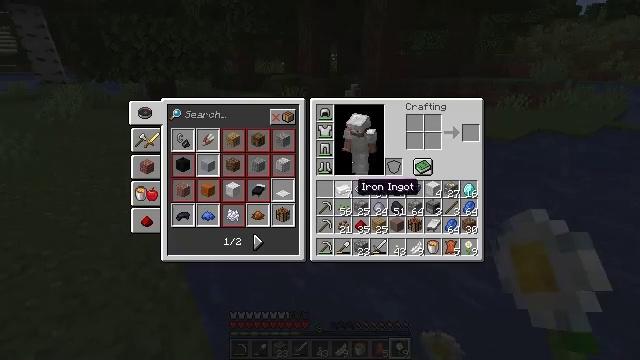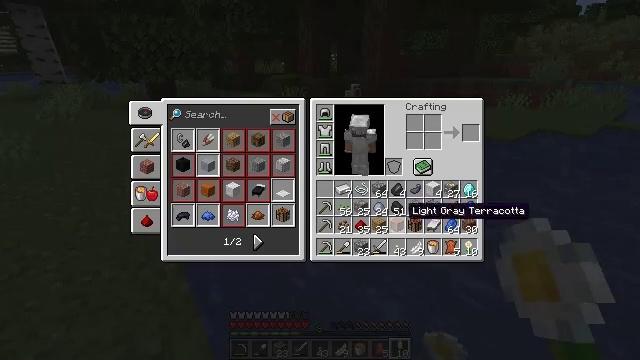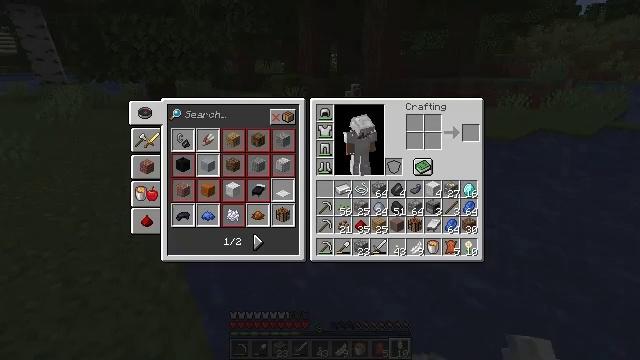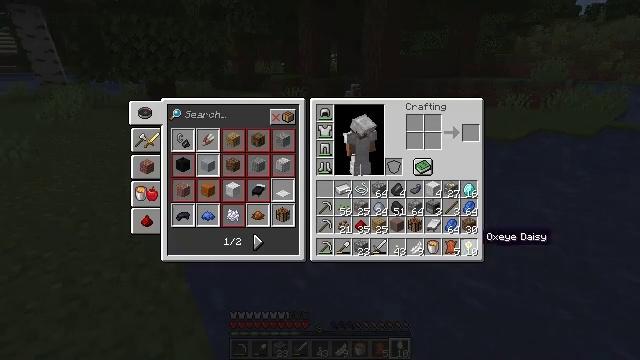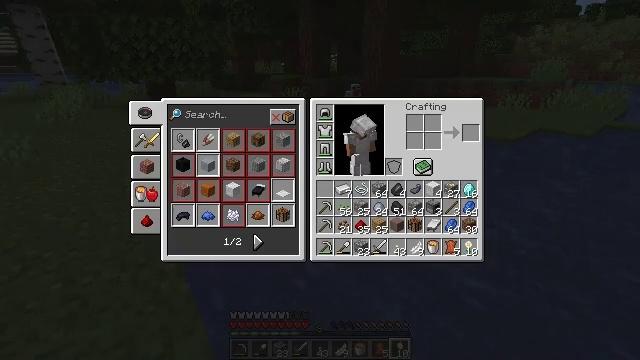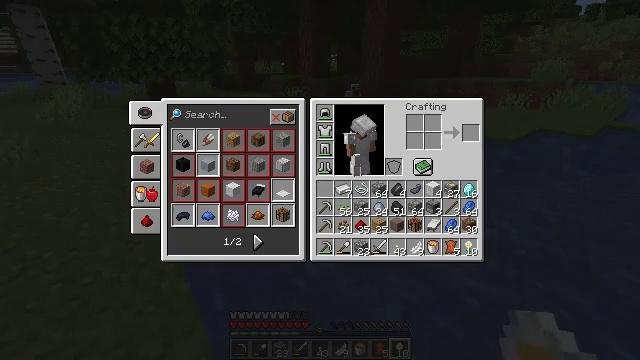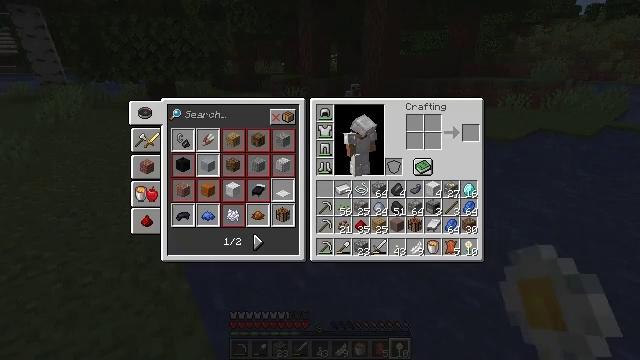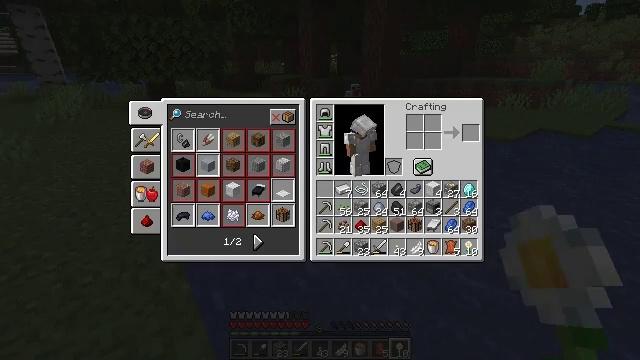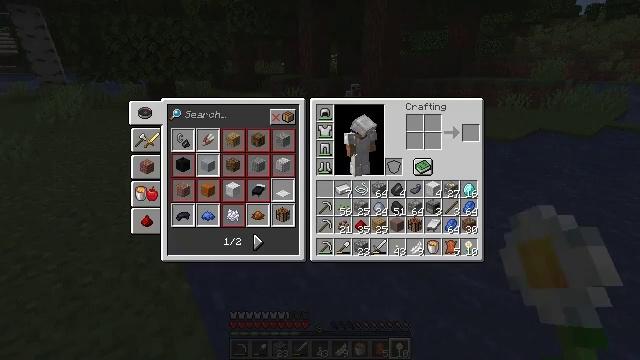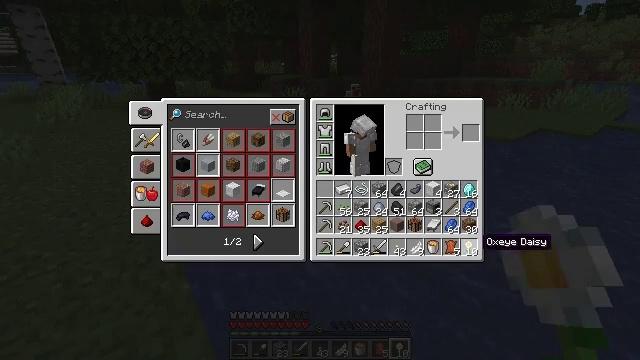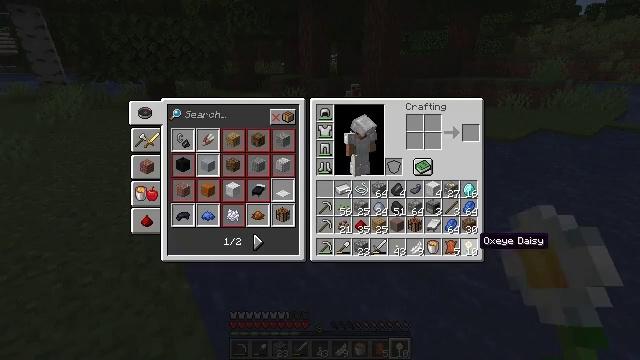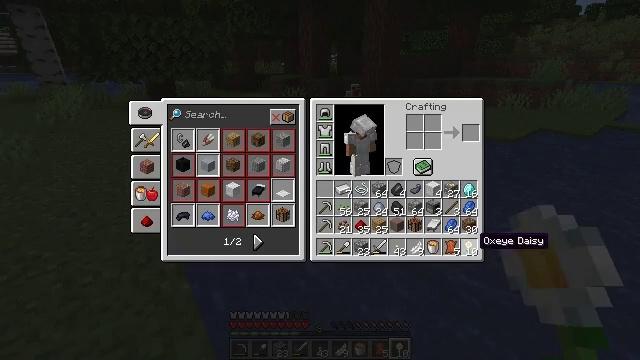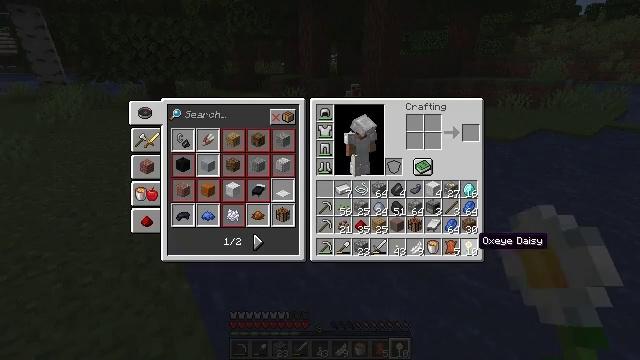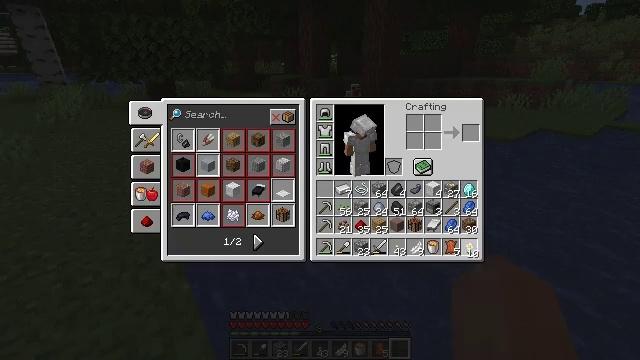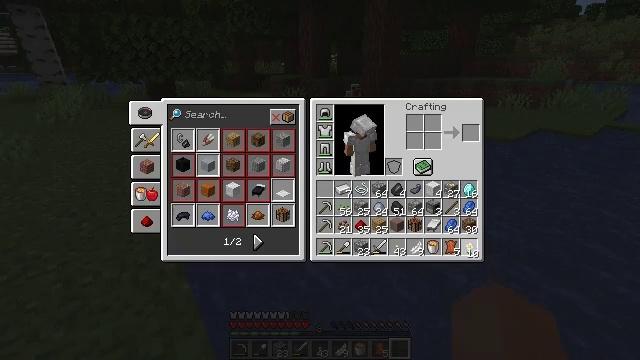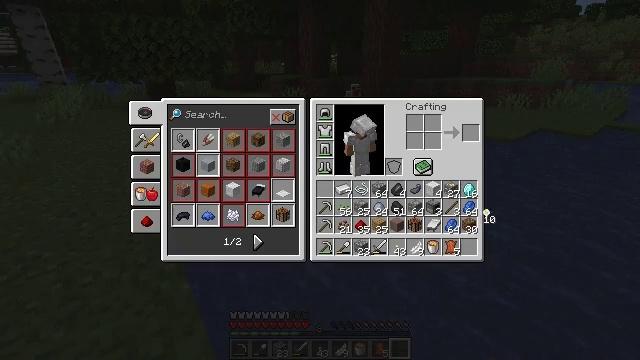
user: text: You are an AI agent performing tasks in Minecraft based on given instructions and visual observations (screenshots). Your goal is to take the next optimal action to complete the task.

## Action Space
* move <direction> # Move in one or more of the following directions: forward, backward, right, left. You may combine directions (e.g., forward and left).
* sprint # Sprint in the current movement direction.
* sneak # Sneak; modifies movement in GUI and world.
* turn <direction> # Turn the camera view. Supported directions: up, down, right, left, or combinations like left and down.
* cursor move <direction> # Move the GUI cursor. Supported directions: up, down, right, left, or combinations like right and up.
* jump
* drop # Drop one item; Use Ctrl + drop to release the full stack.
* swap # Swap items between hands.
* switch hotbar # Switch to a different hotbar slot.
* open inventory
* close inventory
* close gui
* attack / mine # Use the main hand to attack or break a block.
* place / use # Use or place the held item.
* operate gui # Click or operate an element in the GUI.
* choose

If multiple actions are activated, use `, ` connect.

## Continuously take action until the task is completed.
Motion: motion action
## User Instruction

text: Drop an oxeye daisy.
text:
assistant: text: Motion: cursor move right and down, open inventory
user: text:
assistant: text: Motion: cursor move right and down
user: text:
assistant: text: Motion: cursor move right and down
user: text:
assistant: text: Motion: cursor move right
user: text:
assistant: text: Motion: cursor move right
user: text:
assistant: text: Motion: cursor move right
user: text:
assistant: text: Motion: no_op
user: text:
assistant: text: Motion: cursor move left
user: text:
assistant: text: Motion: cursor move left
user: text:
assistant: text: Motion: no_op
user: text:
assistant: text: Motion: no_op
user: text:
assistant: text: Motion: no_op
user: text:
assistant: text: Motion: operate gui
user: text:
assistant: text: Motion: operate gui
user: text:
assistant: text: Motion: cursor move right and up, operate gui
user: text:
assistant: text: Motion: cursor move right and up
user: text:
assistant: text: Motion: cursor move up
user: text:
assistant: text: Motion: operate gui
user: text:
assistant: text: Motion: operate gui
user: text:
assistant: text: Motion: operate gui
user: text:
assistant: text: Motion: no_op
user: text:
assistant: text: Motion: no_op
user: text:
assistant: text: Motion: no_op
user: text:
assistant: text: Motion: no_op
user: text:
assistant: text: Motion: no_op
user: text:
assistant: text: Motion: no_op